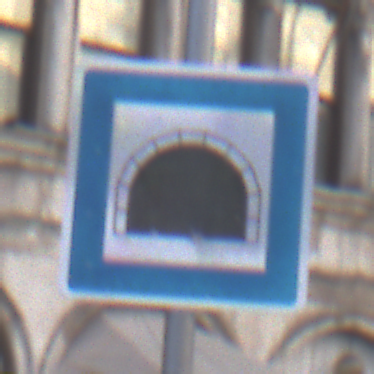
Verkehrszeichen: Tunnel
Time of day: SunriseSunset
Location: Outdoor (Urban)
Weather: PartlyCloudy
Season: NotSpecified
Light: Natural